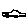
Label: car